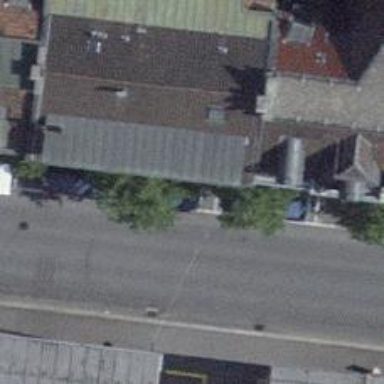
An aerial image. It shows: Parking lane.